Brain MRI, t1w sequence, axial 2D slice.
Patient: age 30, sex F, weight 75 kg, height 1.7 m
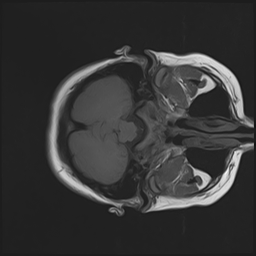